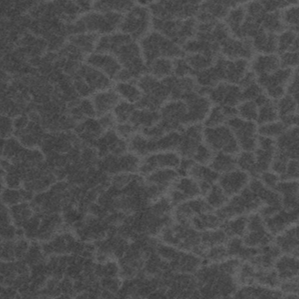
Label: frost